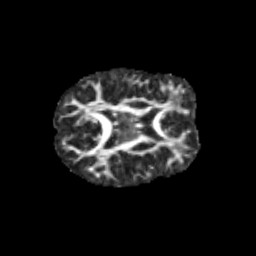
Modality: FA
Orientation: axial
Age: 12
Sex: female
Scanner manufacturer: siemens
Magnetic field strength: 3 T
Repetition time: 3.8 s
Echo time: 0.07 s